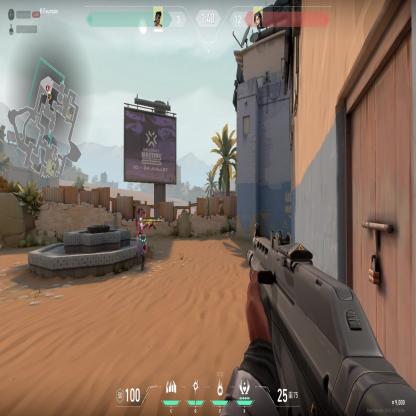
Label: enemy